Aerial crown-view tile of a tropical tree (Barro Colorado Island, Panama), acquired 20241112:
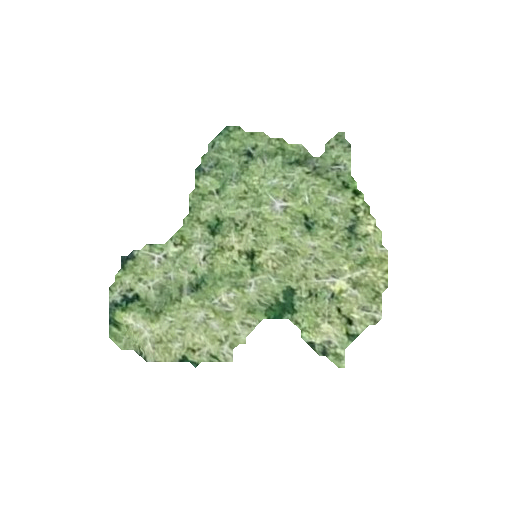
Species: Virola surinamensis
GBIF accepted scientific name: Virola surinamensis
Crown area: 69.944 m²